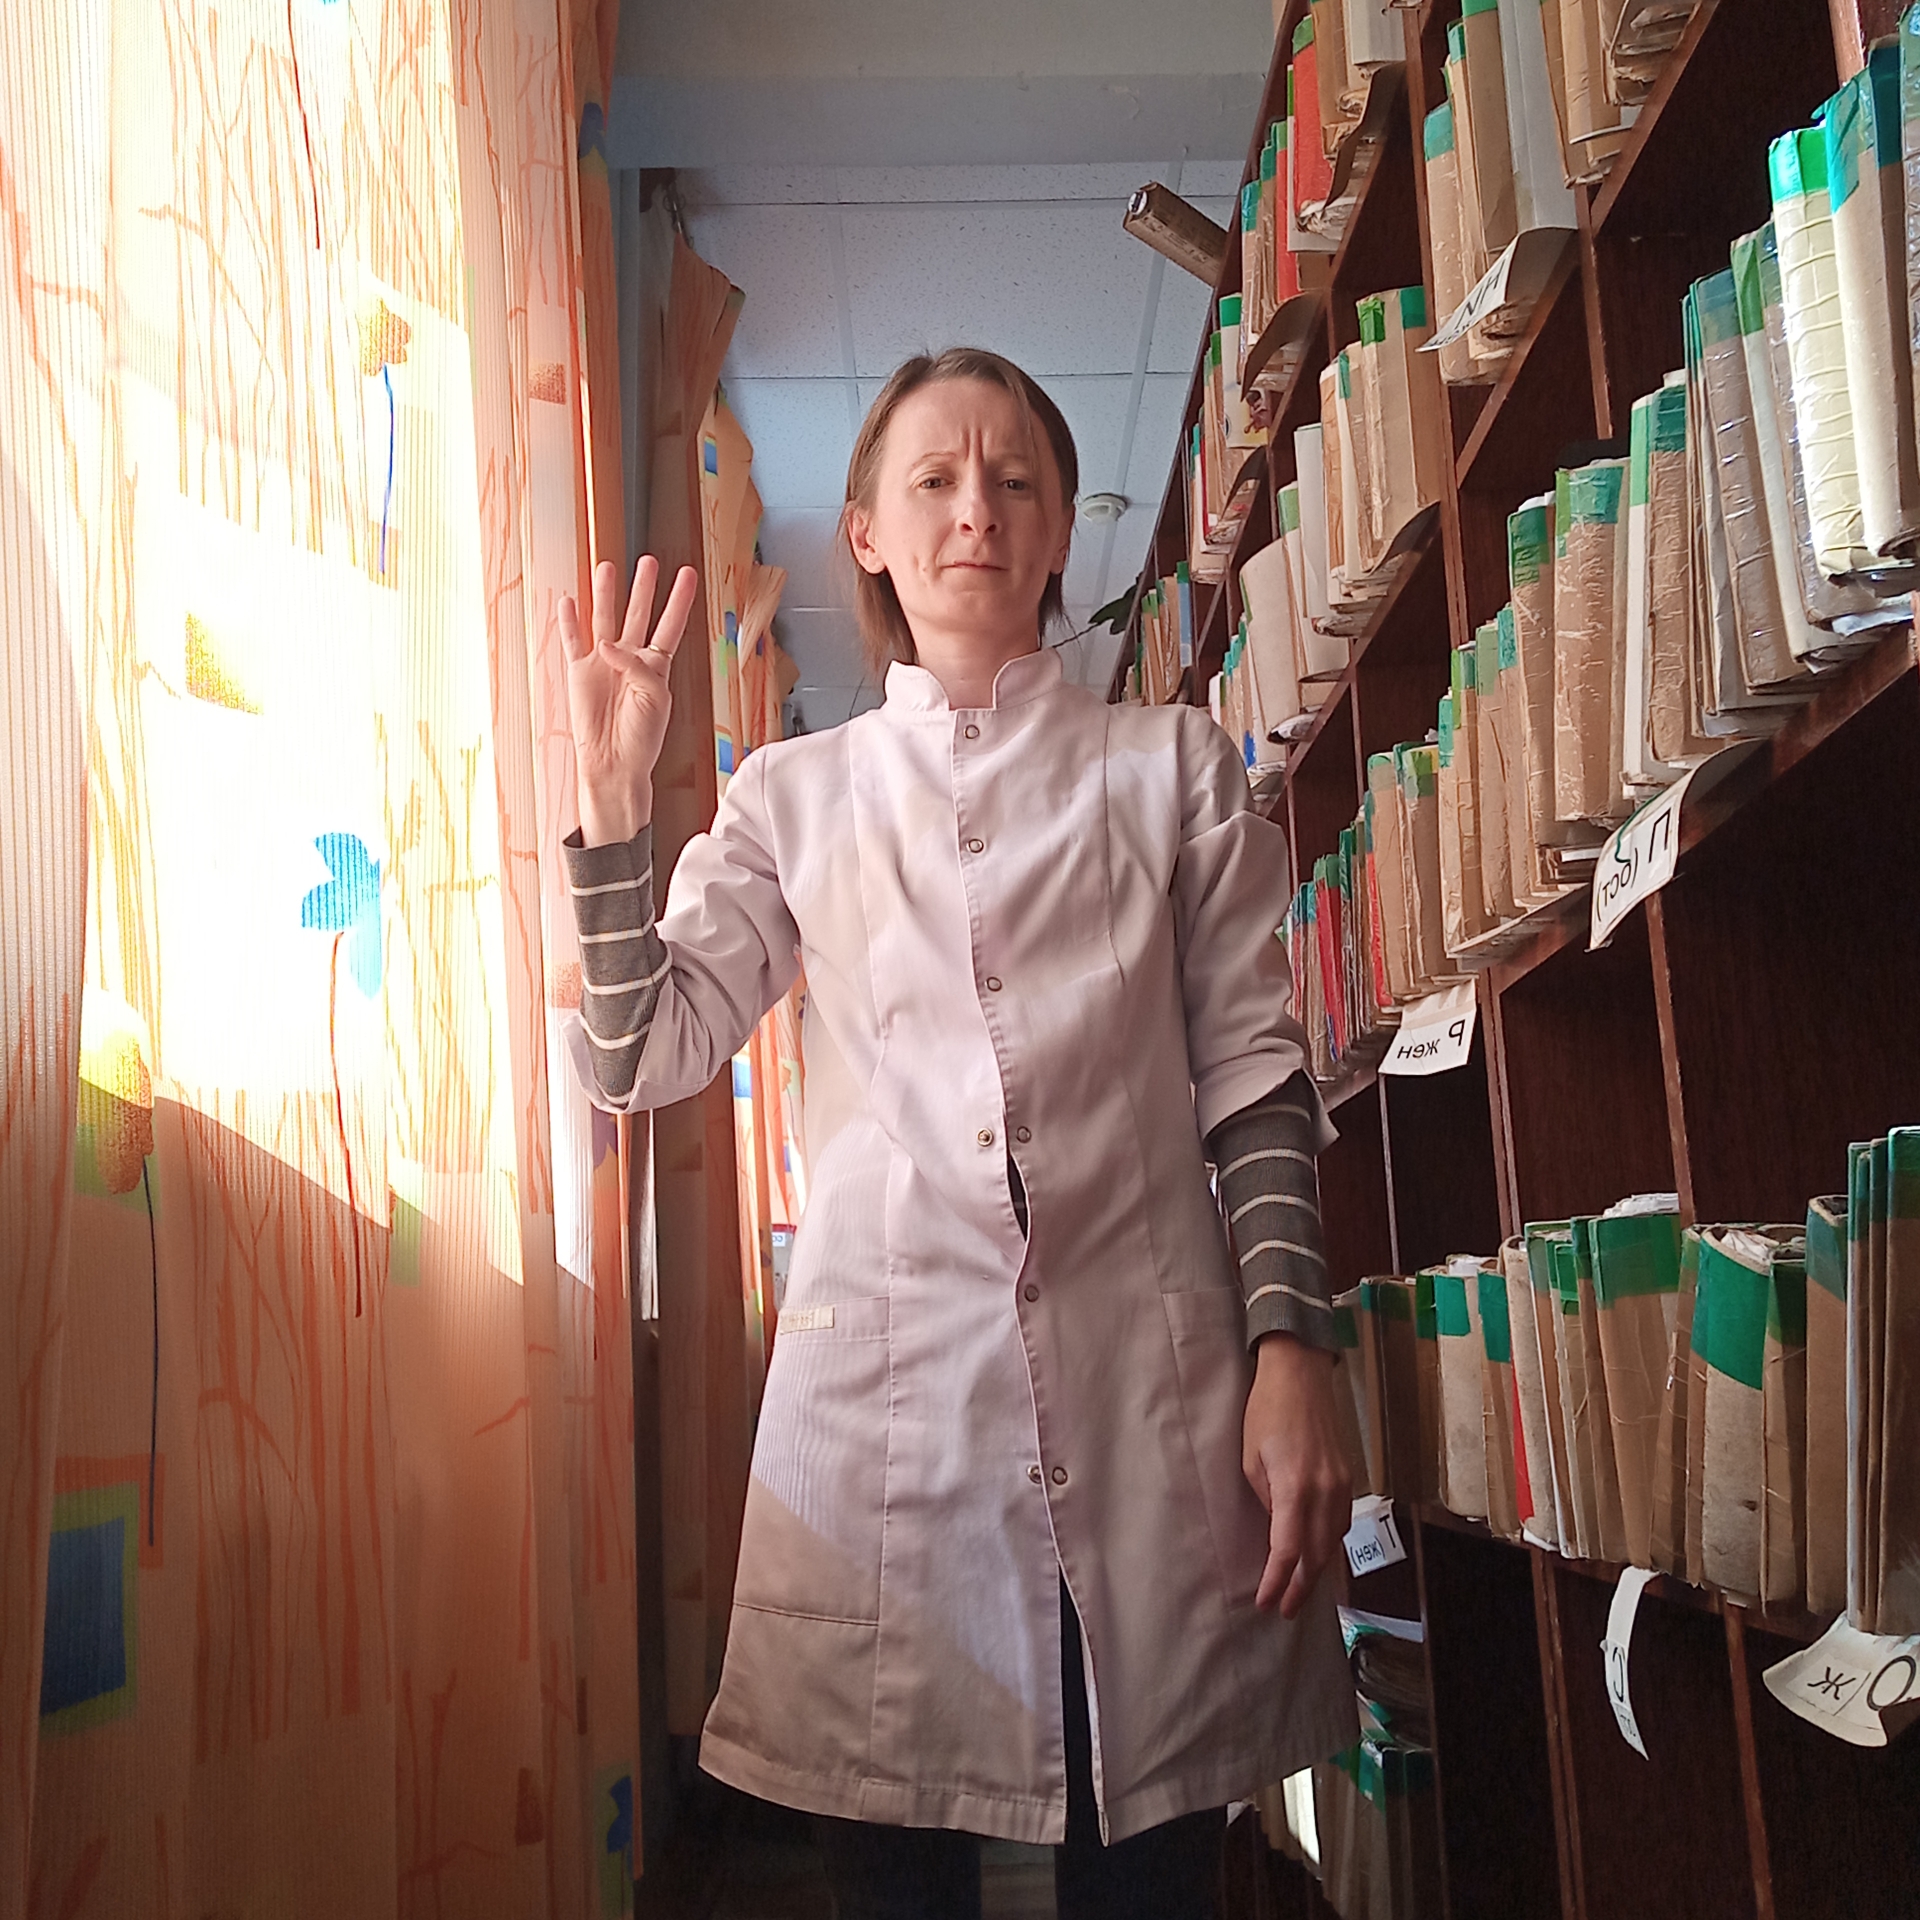
Label: clear